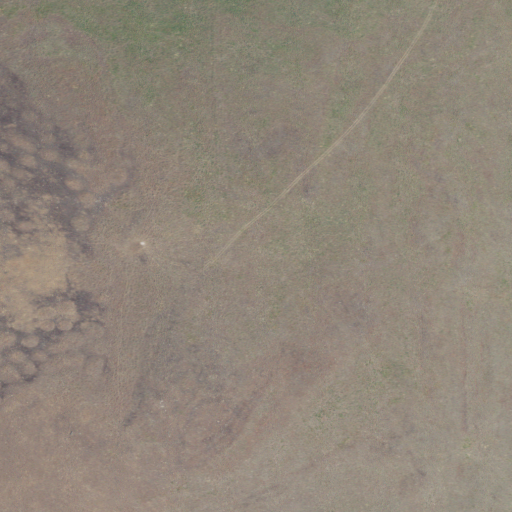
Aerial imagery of mountain in Oregon named Hayden Butte containing grassland and shrub